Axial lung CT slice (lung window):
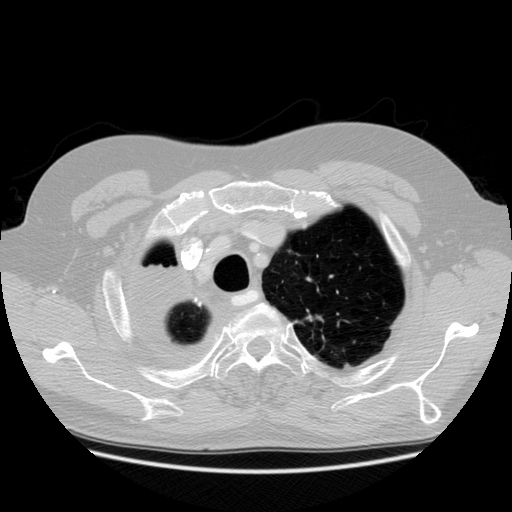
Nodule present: no